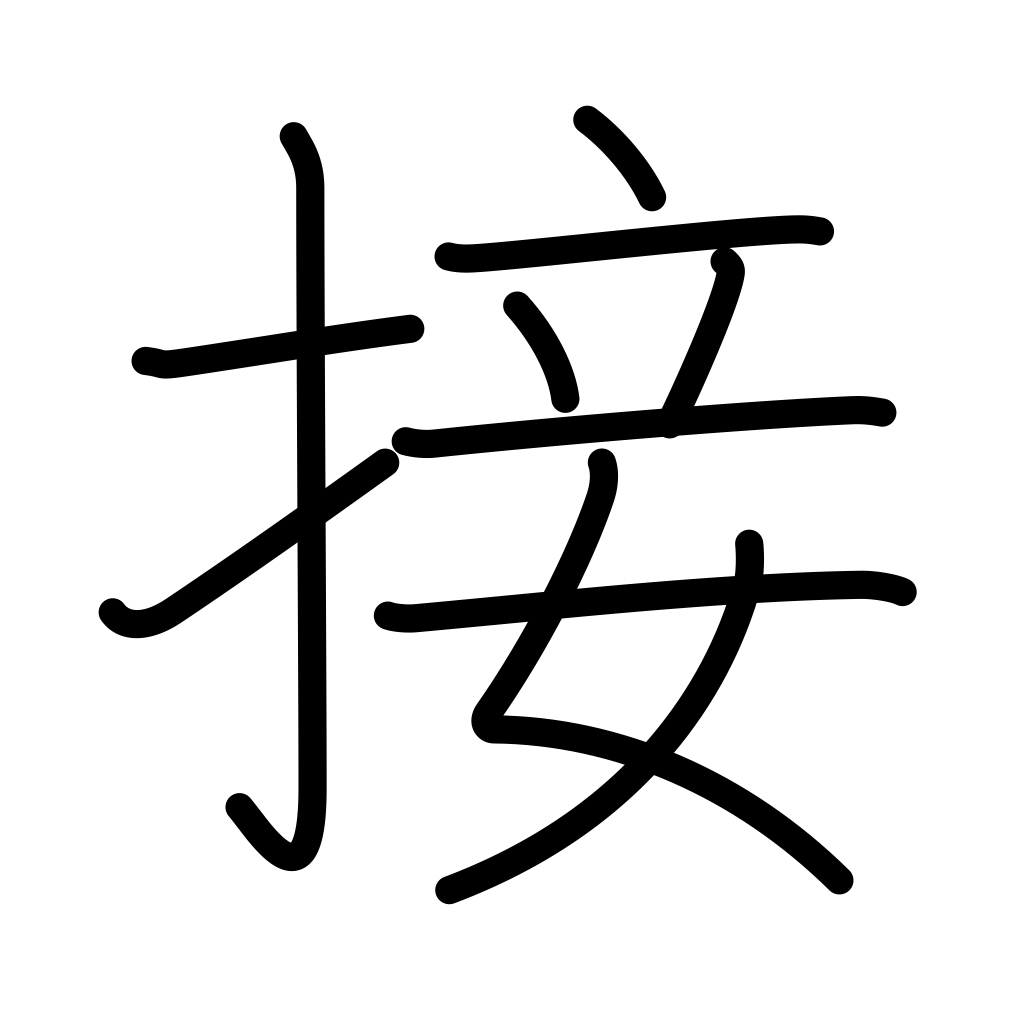
Meaning: touch, contact, adjoin, piece together